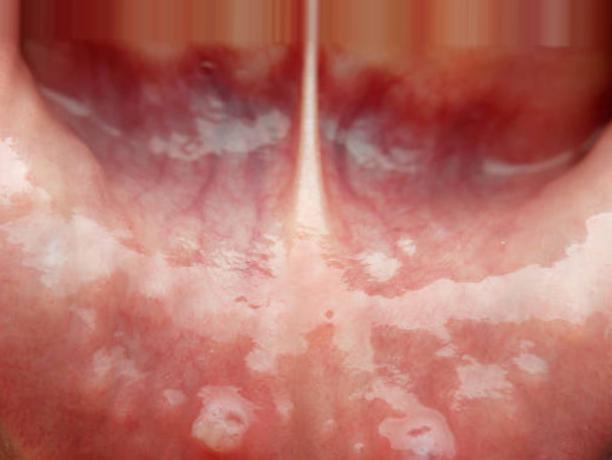
Condition: Mouth Ulcer